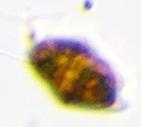
Label: Akashiwo